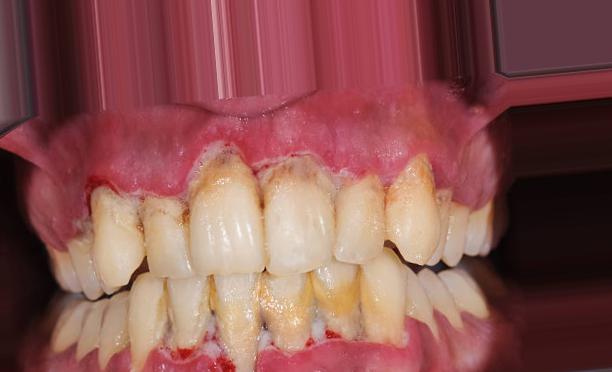
Condition: Tooth Discoloration